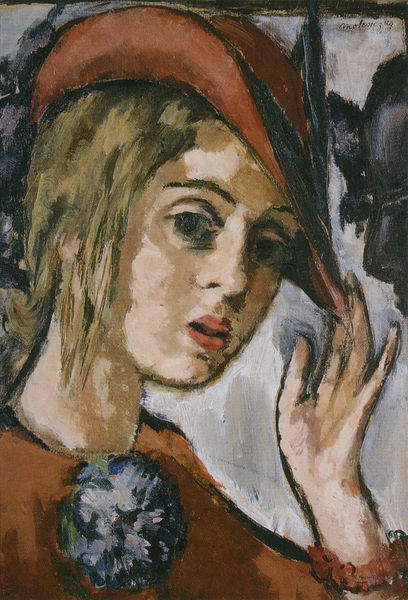
Titel: Selbstbildnis mit rotem Hut
Künstler: Marie Louise von Motesiczky
Institution: Privatbesitz
Schlagwörter: hand, schatten, weiß, mädchen, blume, braun, frau, haar, hut, kleid, mund, nase, schwarz, rot, blond, jung, augen, gesicht, mensch, bildnis, porträt, haare, brosche, lippen, schön, blau, anprobe, frontalansicht, binnenform, grauer puschel, ölgemälde, damenporträt, mädchenporträt